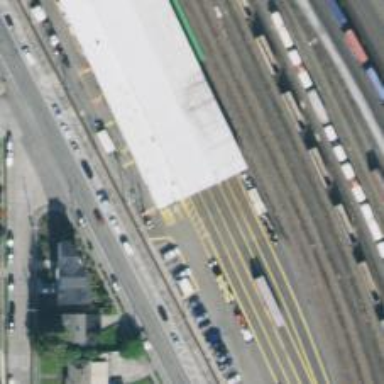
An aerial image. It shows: Railway yard with building passage tunnel.